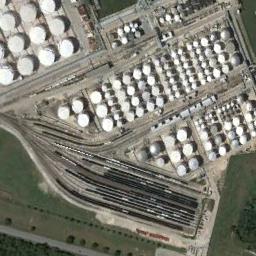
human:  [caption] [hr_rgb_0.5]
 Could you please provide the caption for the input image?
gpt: There are many neatly arranged storage tanks and many pipelines in the factory, And there are several lawns next to the factory .

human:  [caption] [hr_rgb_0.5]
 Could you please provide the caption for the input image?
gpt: There are two rows of storage tanks on each open lot .

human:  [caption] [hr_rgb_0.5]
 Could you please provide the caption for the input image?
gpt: There are many storage tanks of different sizes .

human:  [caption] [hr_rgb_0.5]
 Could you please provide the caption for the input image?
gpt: There are many storage tanks on the bare land next to the grass .

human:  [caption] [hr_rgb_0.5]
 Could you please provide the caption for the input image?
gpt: There are many white storage tanks arranged neatly .